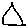
Label: triangle